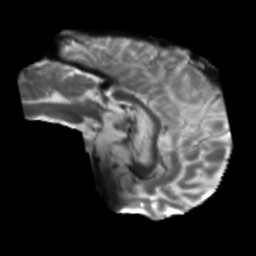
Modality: T2w
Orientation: sagittal
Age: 46
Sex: male
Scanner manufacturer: siemens
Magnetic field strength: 3 T
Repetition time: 5.25 s
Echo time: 0.08 s